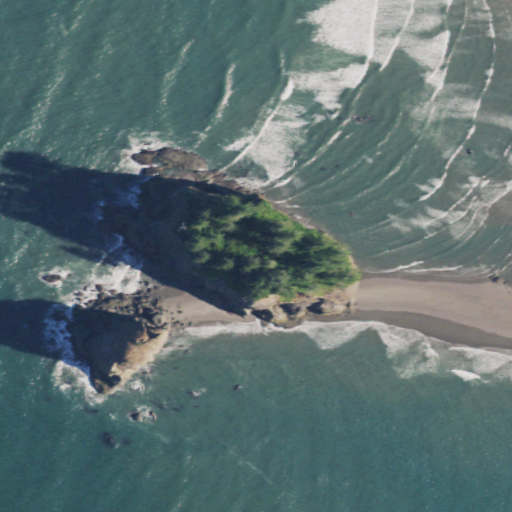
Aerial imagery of rock in Washington named Crying Lady Rock containing open water, barren land, and evergreen forest